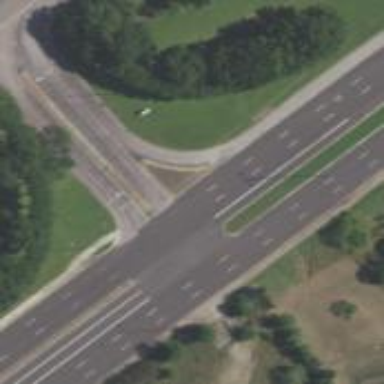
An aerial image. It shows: Secondary link road.